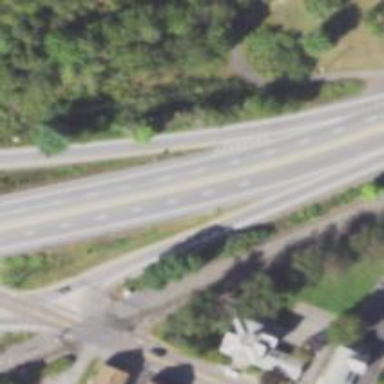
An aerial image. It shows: Primary link road with asphalt surface.